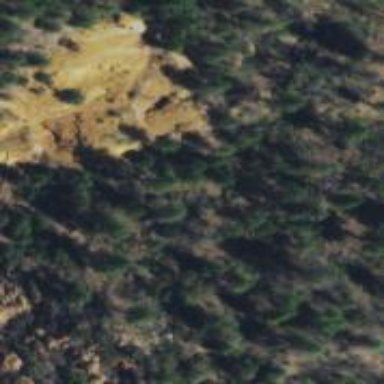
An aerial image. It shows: Quarry area.